Question: I have a trigger that I can't find! At least, I can't find it easily, and may have to resort to the brute force method.
I've got more than a hundred scripts and spreadsheets-with-scripts, and somewhere in there I have a function called 'colorRows' that is set up as a trigger. I know that, because it shows up in my triggers list:

How can I find the script that contains 'colorRows'?
- - - 'getProjectTriggers()'- <URL>
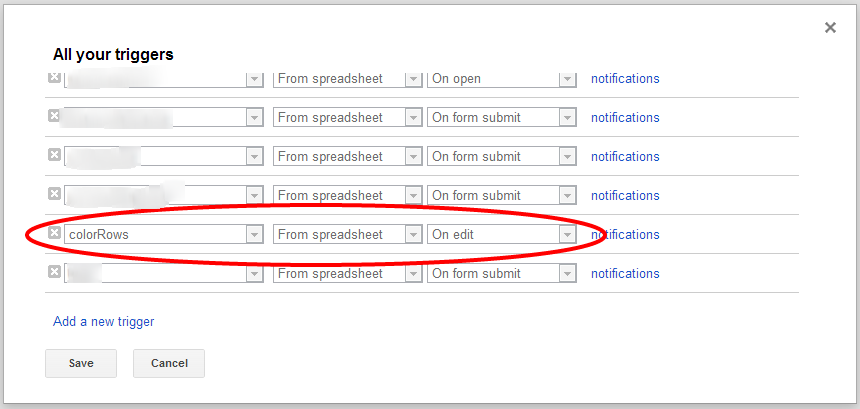
Answer: There is a record of this complaint, <URL>. It was raised in July 2010, and closed as in Feb 2011.